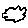
Label: cloud